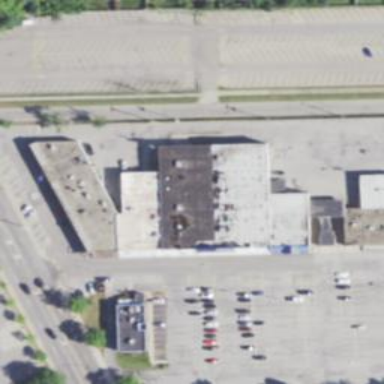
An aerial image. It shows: Building used as fitness center.